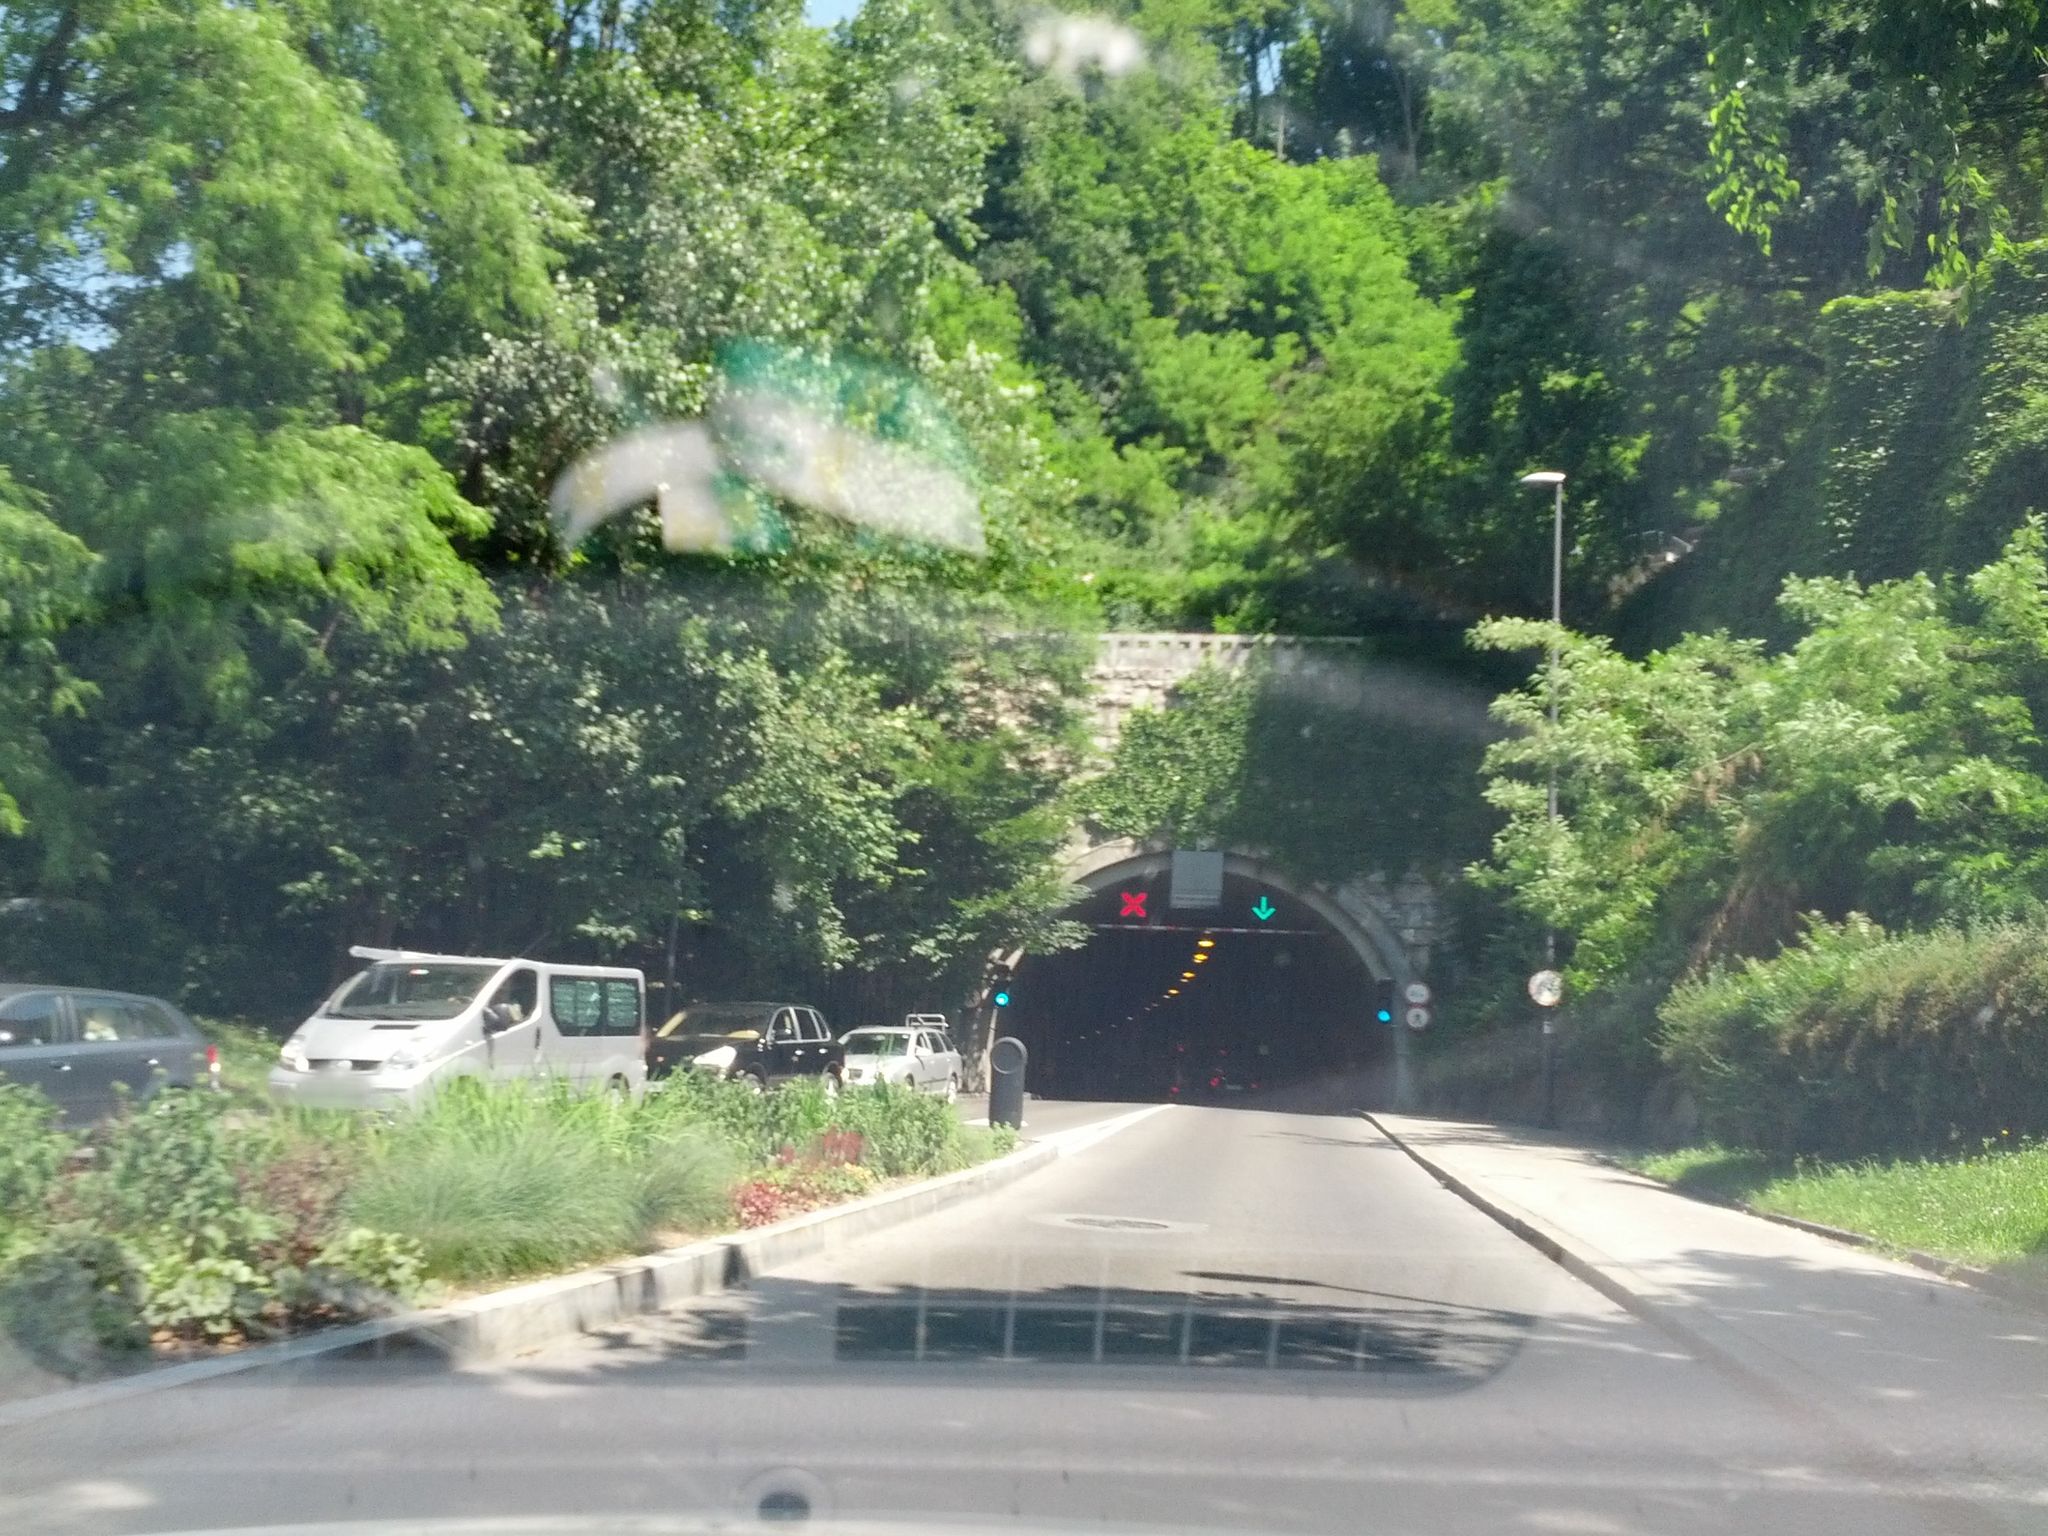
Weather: clear
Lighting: day
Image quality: slightly poor
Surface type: driving surface
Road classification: secondary
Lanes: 1
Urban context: urban centre
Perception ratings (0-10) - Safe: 3.2, Lively: 4.63, Beautiful: 5.44, Boring: 2.94, Depressing: 5.02, Wealthy: 6.81